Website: lowes
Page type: billing-address
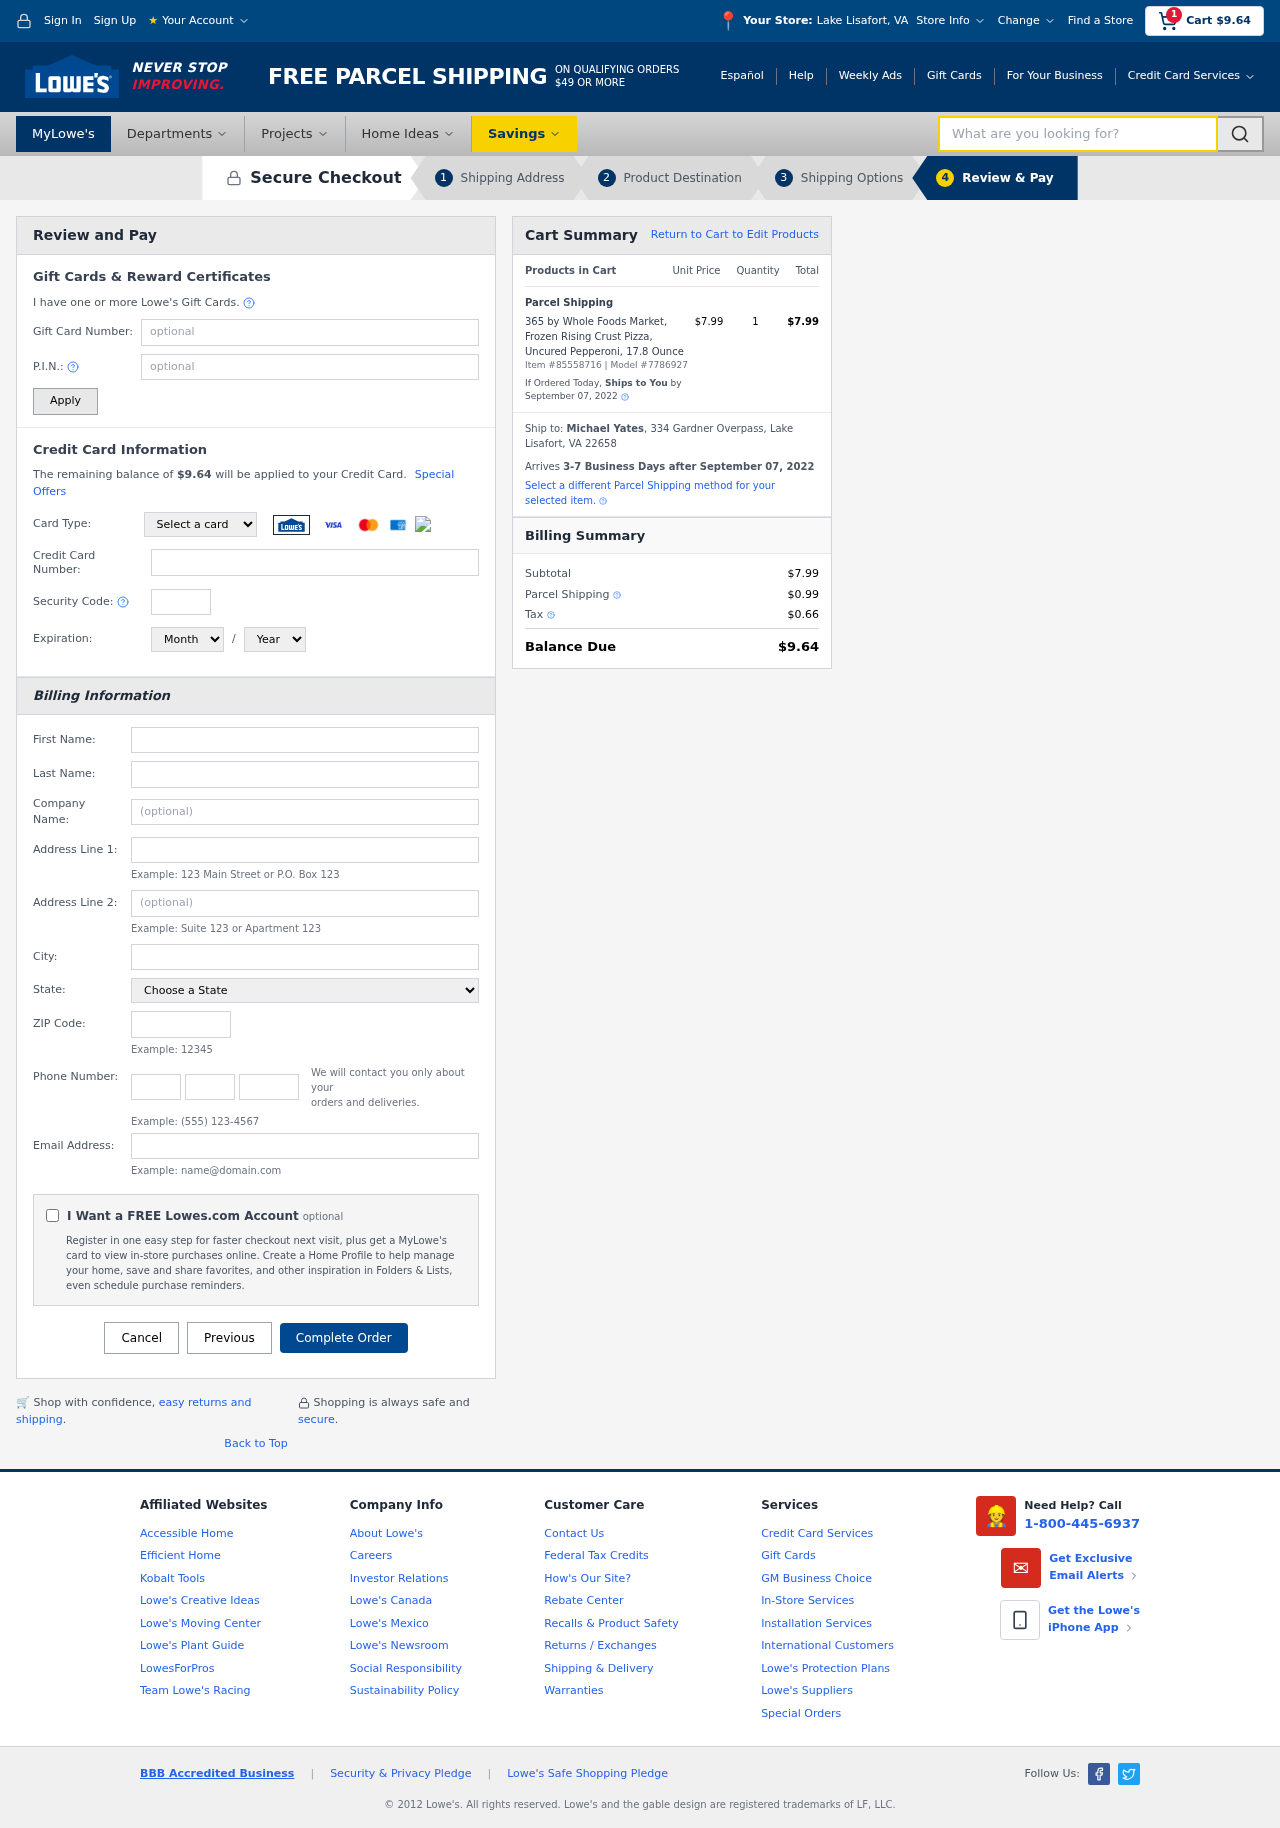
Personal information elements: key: PII_CARD_CVV
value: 831
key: PII_CARD_EXPIRY_MONTH
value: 01
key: PII_CARD_EXPIRY_YEAR
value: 30
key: PII_CARD_NUMBER
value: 2256 6126 1512 8195
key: PII_CARD_TYPE
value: Mastercard
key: PII_CITY
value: Lake Lisafort
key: PII_CITY_STATE
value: Lake Lisafort, VA
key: PII_EMAIL
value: myates@gmail.com
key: PII_FIRSTNAME
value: Michael
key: PII_FULLNAME
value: Michael Yates
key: PII_LASTNAME
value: Yates
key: PII_PHONE_AREA
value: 977
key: PII_PHONE_PREFIX
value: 848
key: PII_PHONE_SUFFIX
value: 9928
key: PII_POSTCODE
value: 22658
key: PII_STATE
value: Virginia
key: PII_STREET
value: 334 Gardner Overpass
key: PII_CITY_STATE_ZIP
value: Lake Lisafort, VA 22658
Product elements: key: PRODUCT1_NAME
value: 365 by Whole Foods Market, Frozen Rising Crust Pizza, Uncured Pepperoni, 17.8 Ounce
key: PRODUCT1_PRICE
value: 7.99
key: PRODUCT1_QUANTITY
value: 1
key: PRODUCT_ITEM_NUMBER
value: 85558716
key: PRODUCT_MODEL_NUMBER
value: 7786927
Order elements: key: ORDER_SUBTOTAL
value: $9.64
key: ORDER_TOTAL
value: $9.64
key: ORDER_SHIPPING_DATE
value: September 07, 2022
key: ORDER_SUBTOTAL
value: $7.99
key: ORDER_DELIVERY_DATE
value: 3-7 Business Days after September 07, 2022
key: ORDER_SHIPPING_DATE2
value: September 07, 2022
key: ORDER_SUBTOTAL2
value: $7.99
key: ORDER_SHIPPING_COST
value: $0.99
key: ORDER_TAX
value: $0.66
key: ORDER_TOTAL2
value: $9.64
Search elements: key: HEADER_SEARCH
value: What are you looking for?